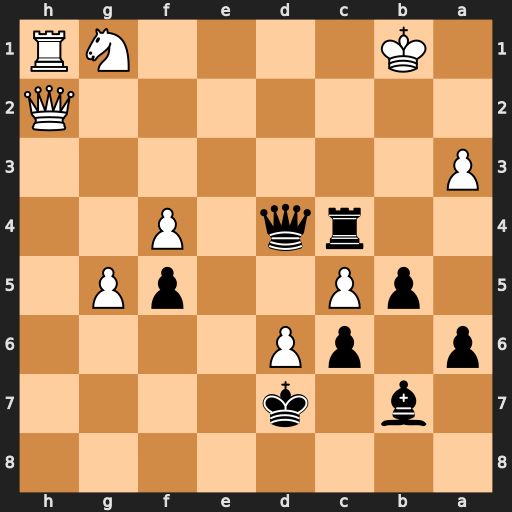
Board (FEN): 8/1b1k4/p1pP4/1pP2pP1/2rq1P2/P7/7Q/1K4NR
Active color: b
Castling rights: -
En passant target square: -
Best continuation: Qd1+ Ka2 Rc2+ Qxc2 Qxc2+